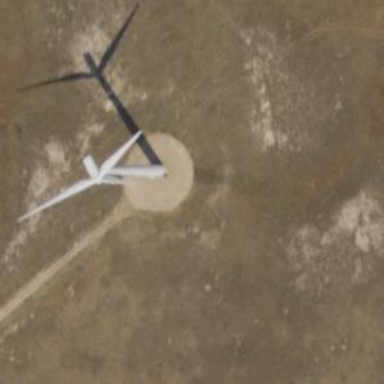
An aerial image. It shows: Wind power generator employing wind turbines.